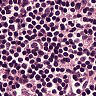
Metastatic tissue present: no